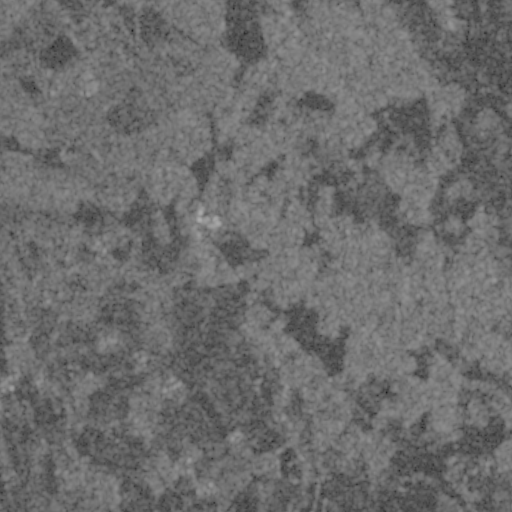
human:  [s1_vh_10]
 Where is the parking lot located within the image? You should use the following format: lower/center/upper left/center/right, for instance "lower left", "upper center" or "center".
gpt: The parking lot is located in the center of the image.
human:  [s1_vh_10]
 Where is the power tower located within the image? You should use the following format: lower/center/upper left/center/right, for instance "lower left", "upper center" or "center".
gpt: The power tower is located in the upper right of the image.
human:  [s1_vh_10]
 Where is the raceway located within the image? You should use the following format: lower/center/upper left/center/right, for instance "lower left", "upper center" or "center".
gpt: The raceway is located in the lower right of the image.
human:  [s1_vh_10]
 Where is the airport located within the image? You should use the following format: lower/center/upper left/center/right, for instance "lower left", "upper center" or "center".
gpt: There is no airport in the image.

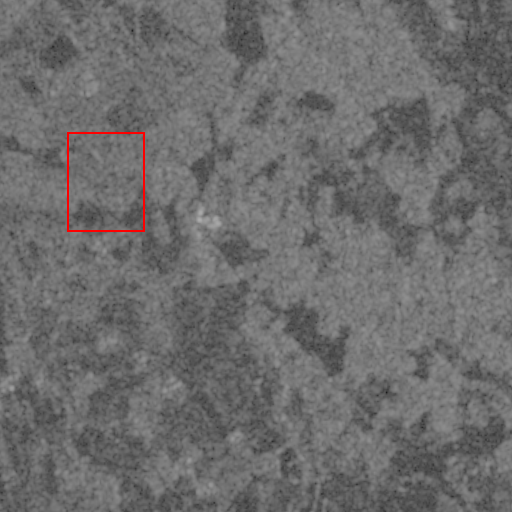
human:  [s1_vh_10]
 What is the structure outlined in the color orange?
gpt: There is no orange outline.
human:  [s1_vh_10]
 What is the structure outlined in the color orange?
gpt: There is no structure outlined in orange.